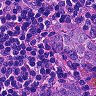
Metastatic tissue present: yes